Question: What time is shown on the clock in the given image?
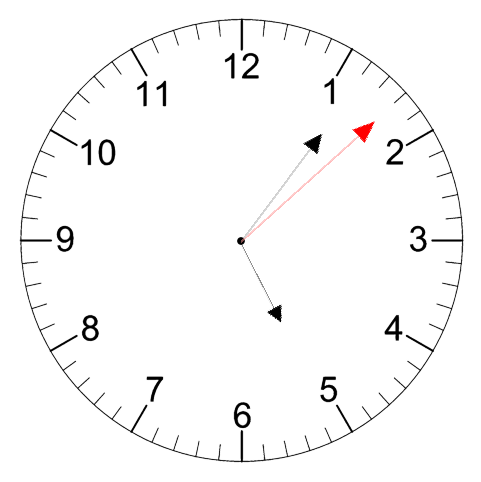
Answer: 05:06:08